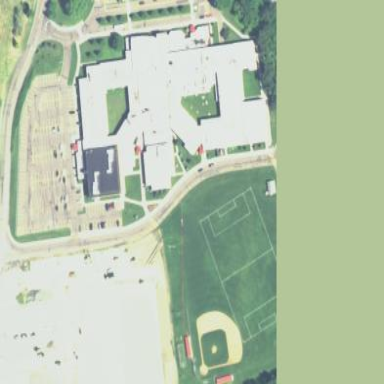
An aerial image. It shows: School.